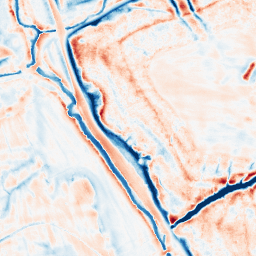
Category: edge_preserving
Decomposition family: bilateral
Decomposition parameters: d: 21
sigma_color: 75
sigma_space: 100
Upsampling method: bicubic
Upsampling parameters: scale: 4
Upsampling scale: 4